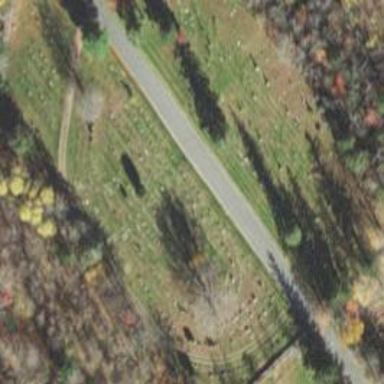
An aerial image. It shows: Municipal cemetery used for burial.